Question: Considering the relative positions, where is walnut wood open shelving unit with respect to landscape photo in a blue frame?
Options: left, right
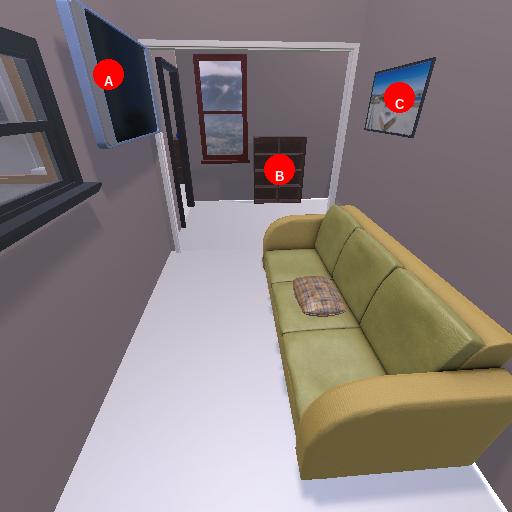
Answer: left